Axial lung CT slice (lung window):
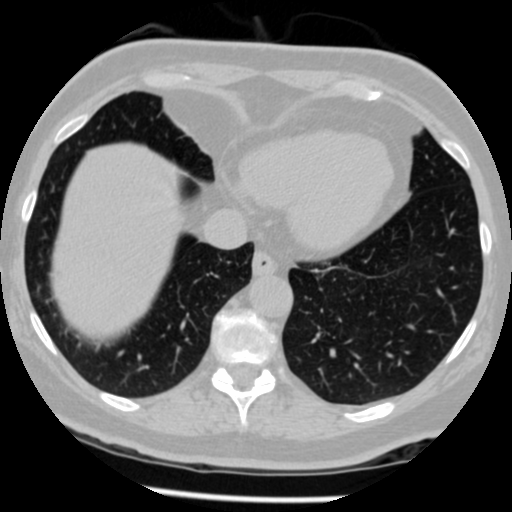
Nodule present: no